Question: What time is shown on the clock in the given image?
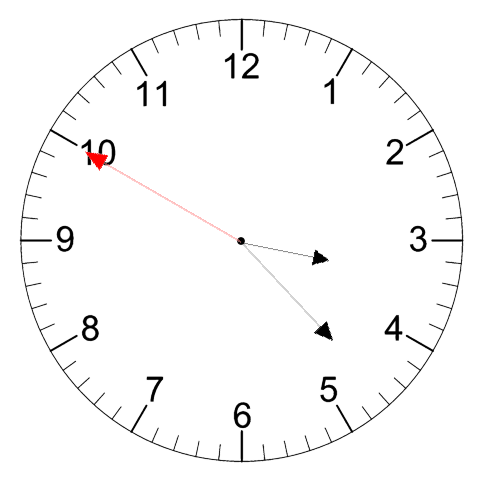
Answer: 03:22:50